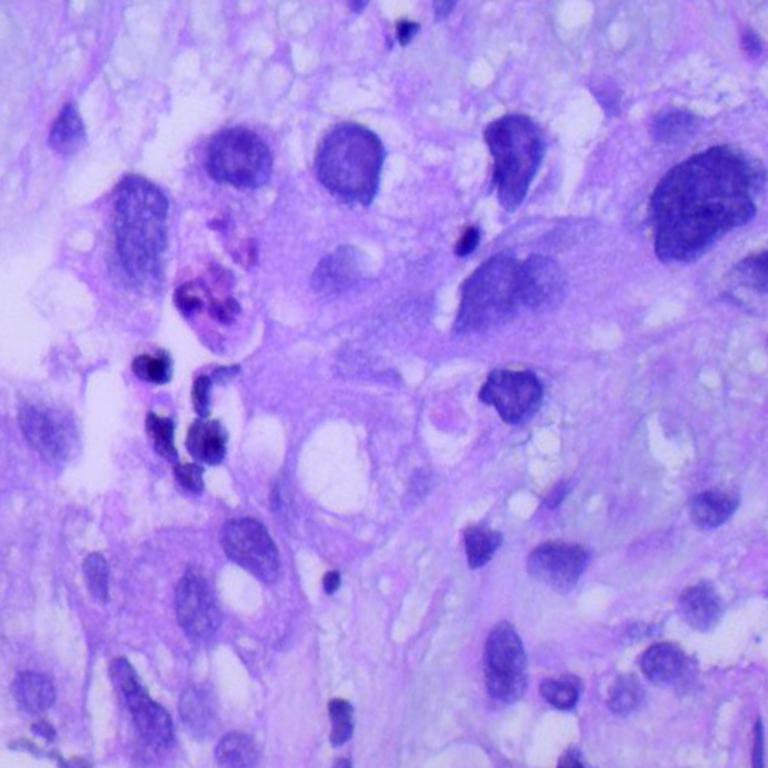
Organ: lung
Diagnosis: adenocarcinomas